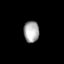
Tissue: lung
Cell type: Endothelial cells
Senescence score: 0.6016
Nuclear area (px): 324
Mean DAPI intensity: 167.926